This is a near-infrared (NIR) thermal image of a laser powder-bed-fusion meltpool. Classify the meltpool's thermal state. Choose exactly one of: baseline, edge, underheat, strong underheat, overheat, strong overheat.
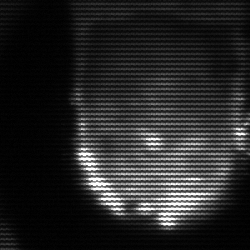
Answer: baseline